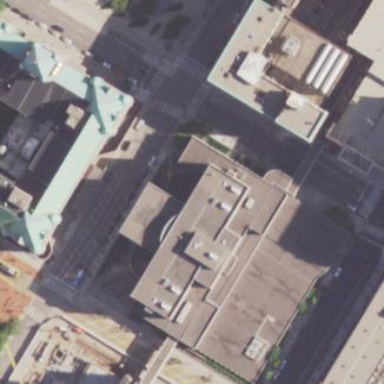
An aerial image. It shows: Public building.